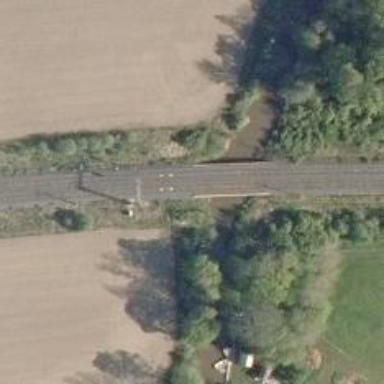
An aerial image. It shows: Bridge with continuous railway tracks that are electrified through contact line.